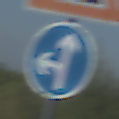
Verkehrszeichen: VorgeschriebeneFahrtrichtungGeradeausOderLinks
Zusatzzeichen oben: Arbeitsstelle
Umgebung: Outdoor, RoadRail
Tageszeit: MorningAfternoon
Wetter: Clear
Licht: Natural
Jahreszeit: NotSpecified
Kontrast: HighContrast